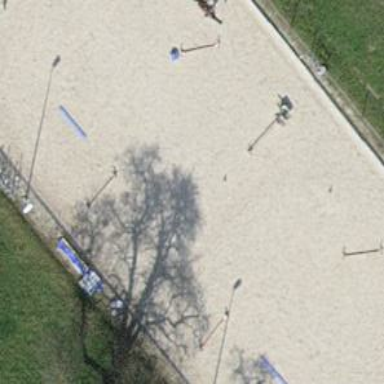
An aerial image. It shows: Equestrian pitch for leisure land sports.